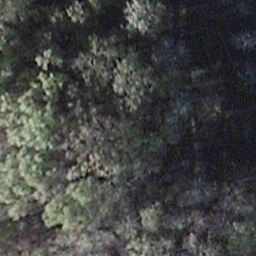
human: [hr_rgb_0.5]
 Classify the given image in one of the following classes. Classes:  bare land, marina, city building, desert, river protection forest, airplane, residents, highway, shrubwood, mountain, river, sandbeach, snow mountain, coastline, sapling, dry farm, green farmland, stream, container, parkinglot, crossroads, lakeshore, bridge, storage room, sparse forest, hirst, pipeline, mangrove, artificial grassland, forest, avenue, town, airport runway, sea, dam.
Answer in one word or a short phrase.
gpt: shrubwood